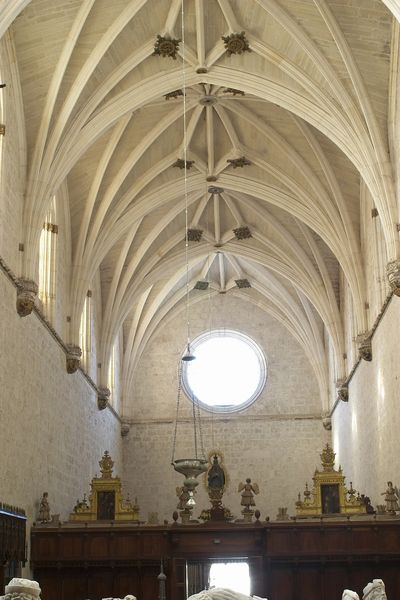
Titel: Klosterkirche in Miraflores
Künstler: Hans aus Köln
Standort: Burgos, Kartause von Miraflores (EU - E)
Schlagwörter: weiß, fenster, hell, tür, kirche, gold, decke, gotik, engel, statue, bogen, lichteinfall, gewölbe, rundfenster, dom, kabel, altar, schlussstein, kreuzrippe, kreuzrippen, kreuzrippengewölbe, gotisch, kreuzgewölbe, weihrauch, weihrauchfass, kapelle, gegenlicht, oculus, ewiges licht, strahler, kandelabar, kircche, himmelherrgott, sternengewölbe, engelfiguren, tasbernakel